Interaction volume radius: 5 \u00c5
Interaction volume height: 25 \u00c5
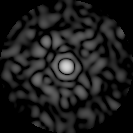
Disorder parameter: 0.8281